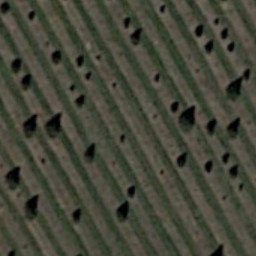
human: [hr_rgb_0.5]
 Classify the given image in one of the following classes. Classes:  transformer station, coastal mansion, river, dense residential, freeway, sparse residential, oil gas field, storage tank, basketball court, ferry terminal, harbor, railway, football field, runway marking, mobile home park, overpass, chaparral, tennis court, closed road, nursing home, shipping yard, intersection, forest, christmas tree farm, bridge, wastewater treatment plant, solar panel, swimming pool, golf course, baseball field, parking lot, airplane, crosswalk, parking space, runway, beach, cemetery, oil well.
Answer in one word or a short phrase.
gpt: christmas tree farm